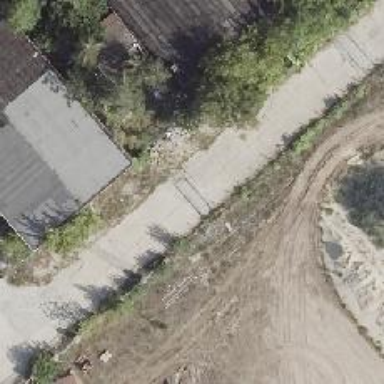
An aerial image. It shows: Disused railway spur.